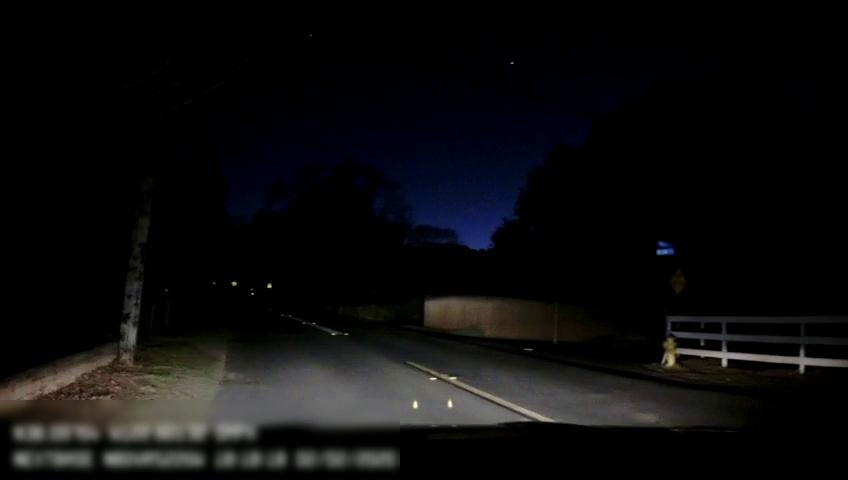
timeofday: Night
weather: Other
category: Drivable Space
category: Lanes | Current Lane
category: Traffic | Signs